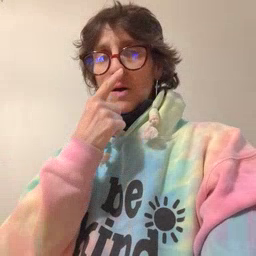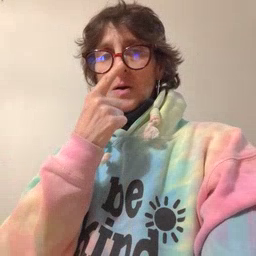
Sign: nose